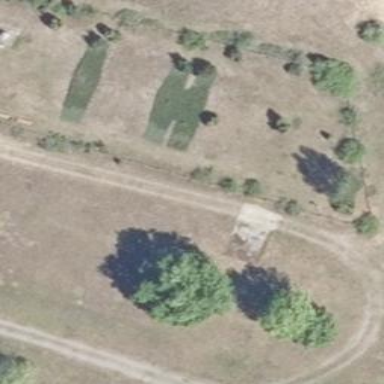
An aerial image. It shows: Cemetery.